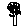
Label: tree